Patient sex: F
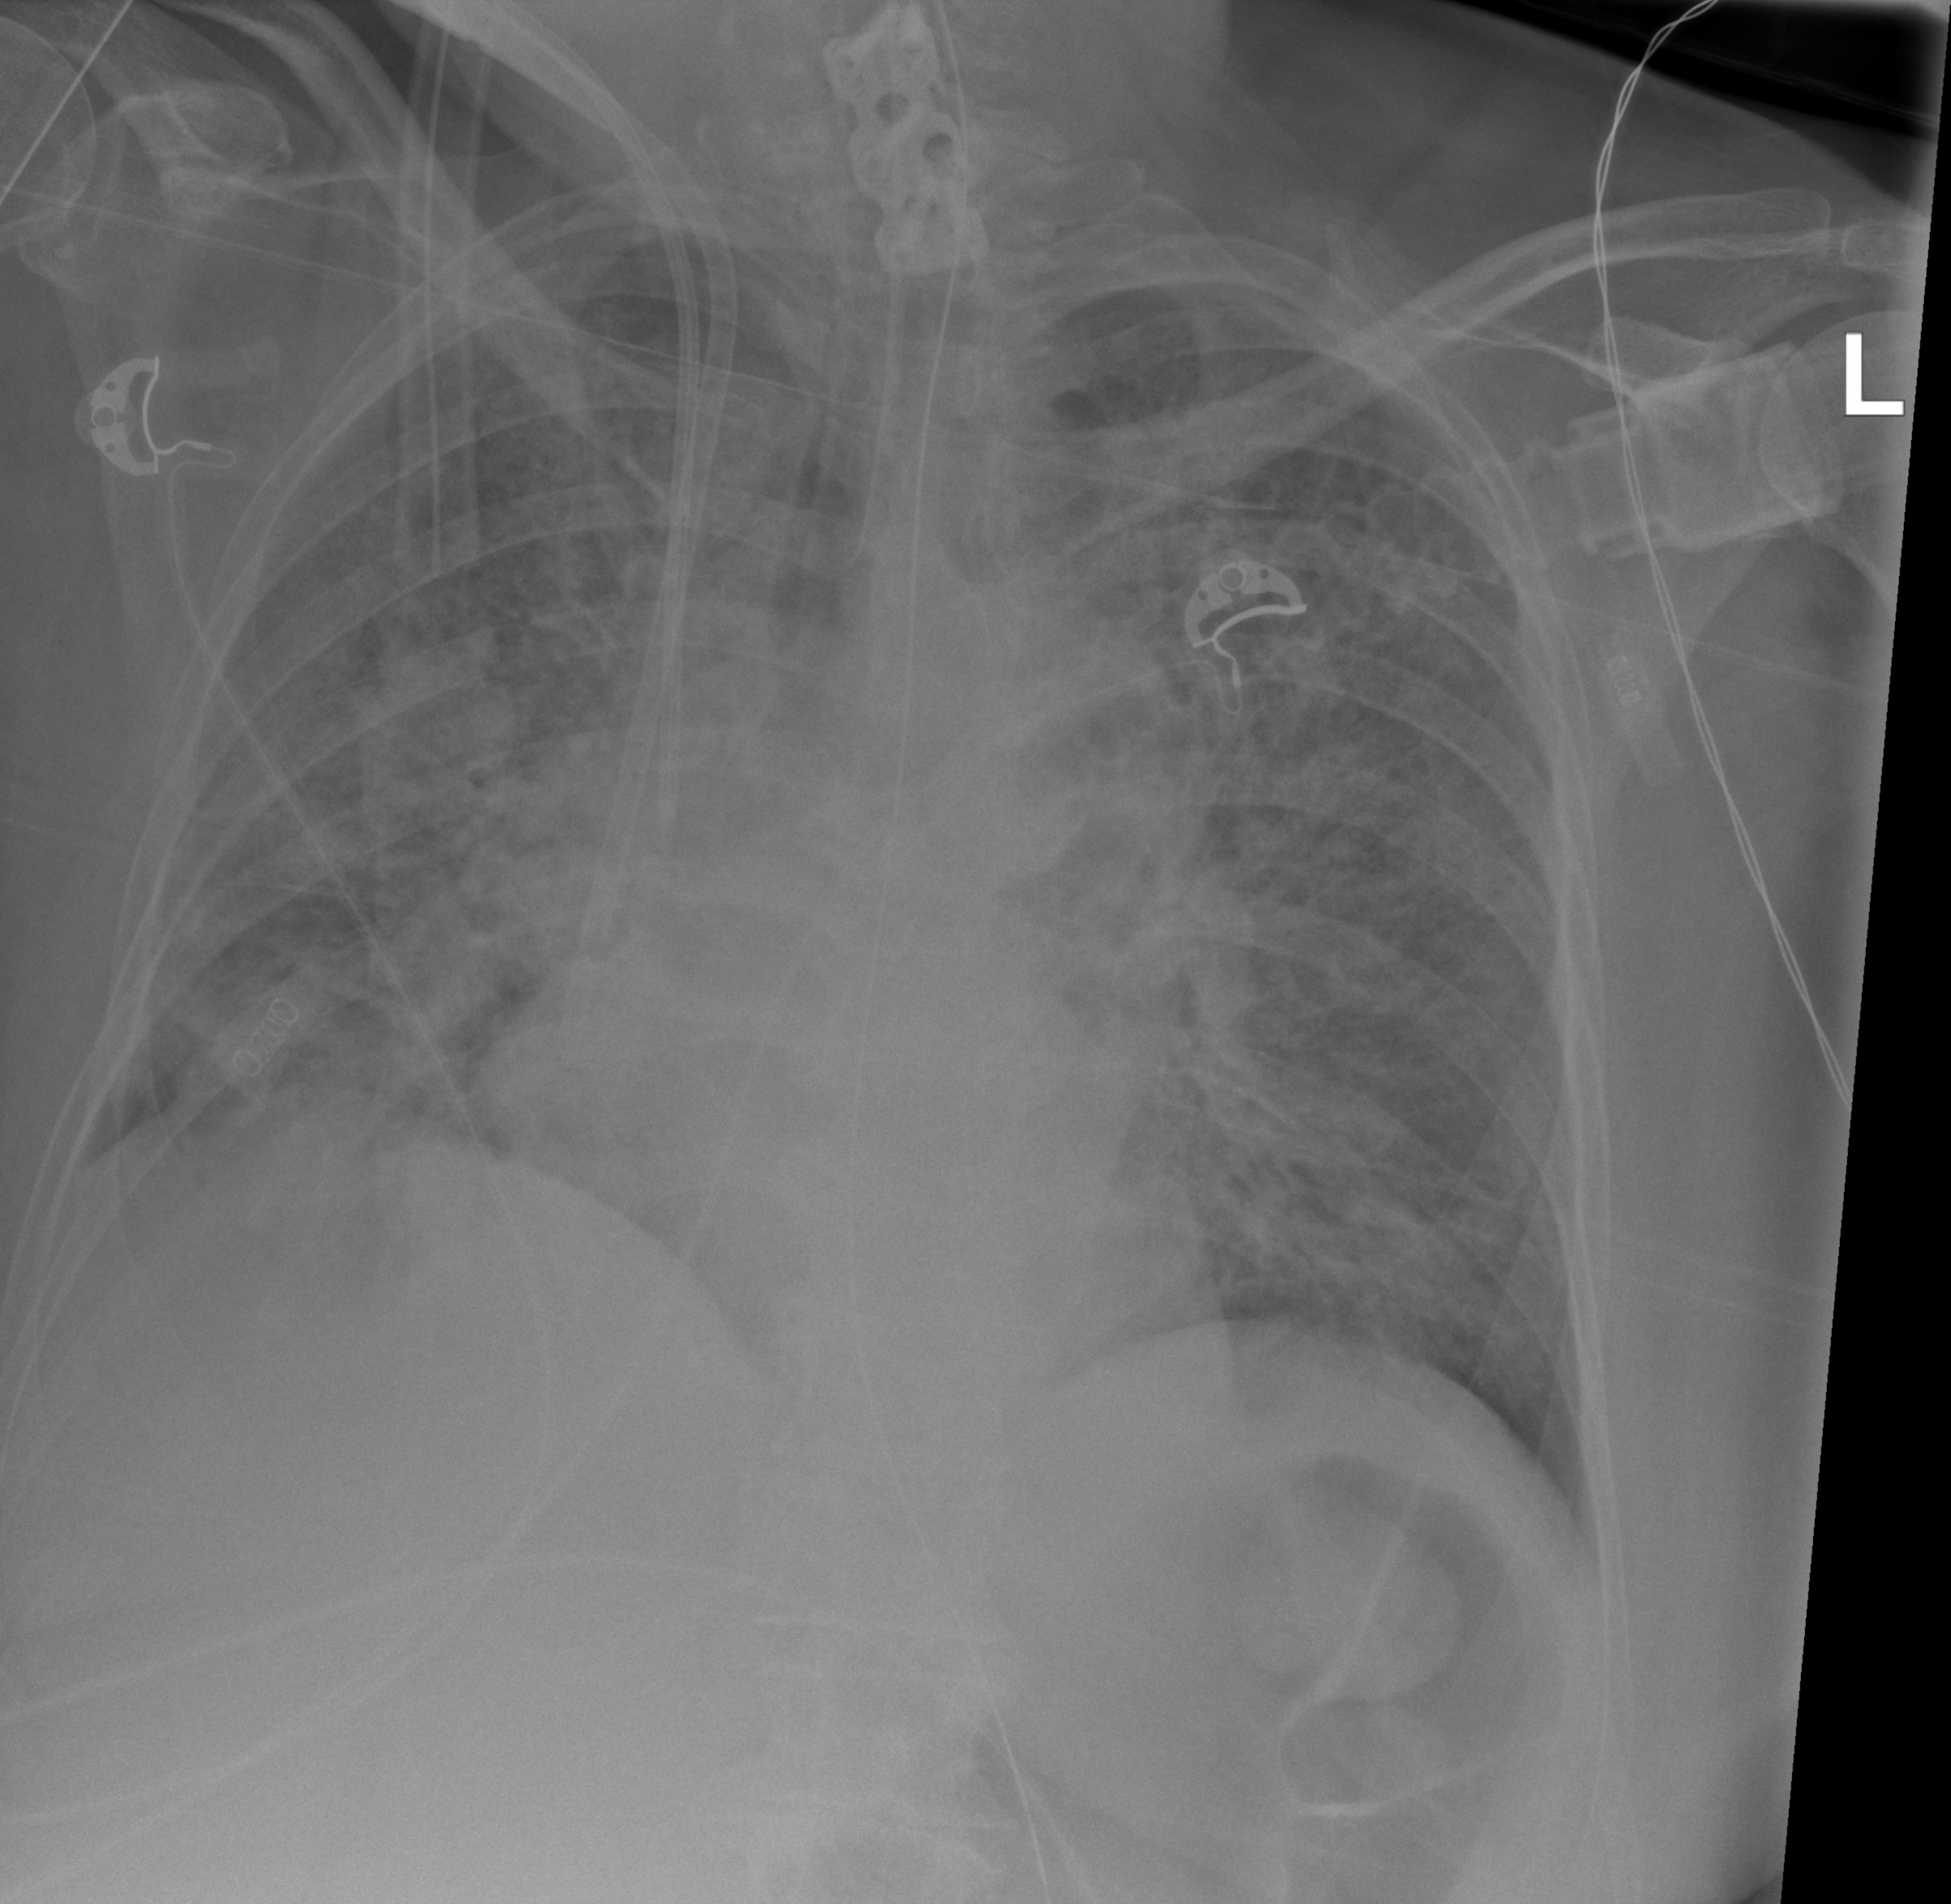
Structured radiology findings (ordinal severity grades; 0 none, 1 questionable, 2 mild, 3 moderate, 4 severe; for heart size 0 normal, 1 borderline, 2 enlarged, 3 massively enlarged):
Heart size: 0
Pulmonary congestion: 0
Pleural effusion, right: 0
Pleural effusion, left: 0
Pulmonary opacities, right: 3
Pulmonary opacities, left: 3
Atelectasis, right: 3
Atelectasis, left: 3